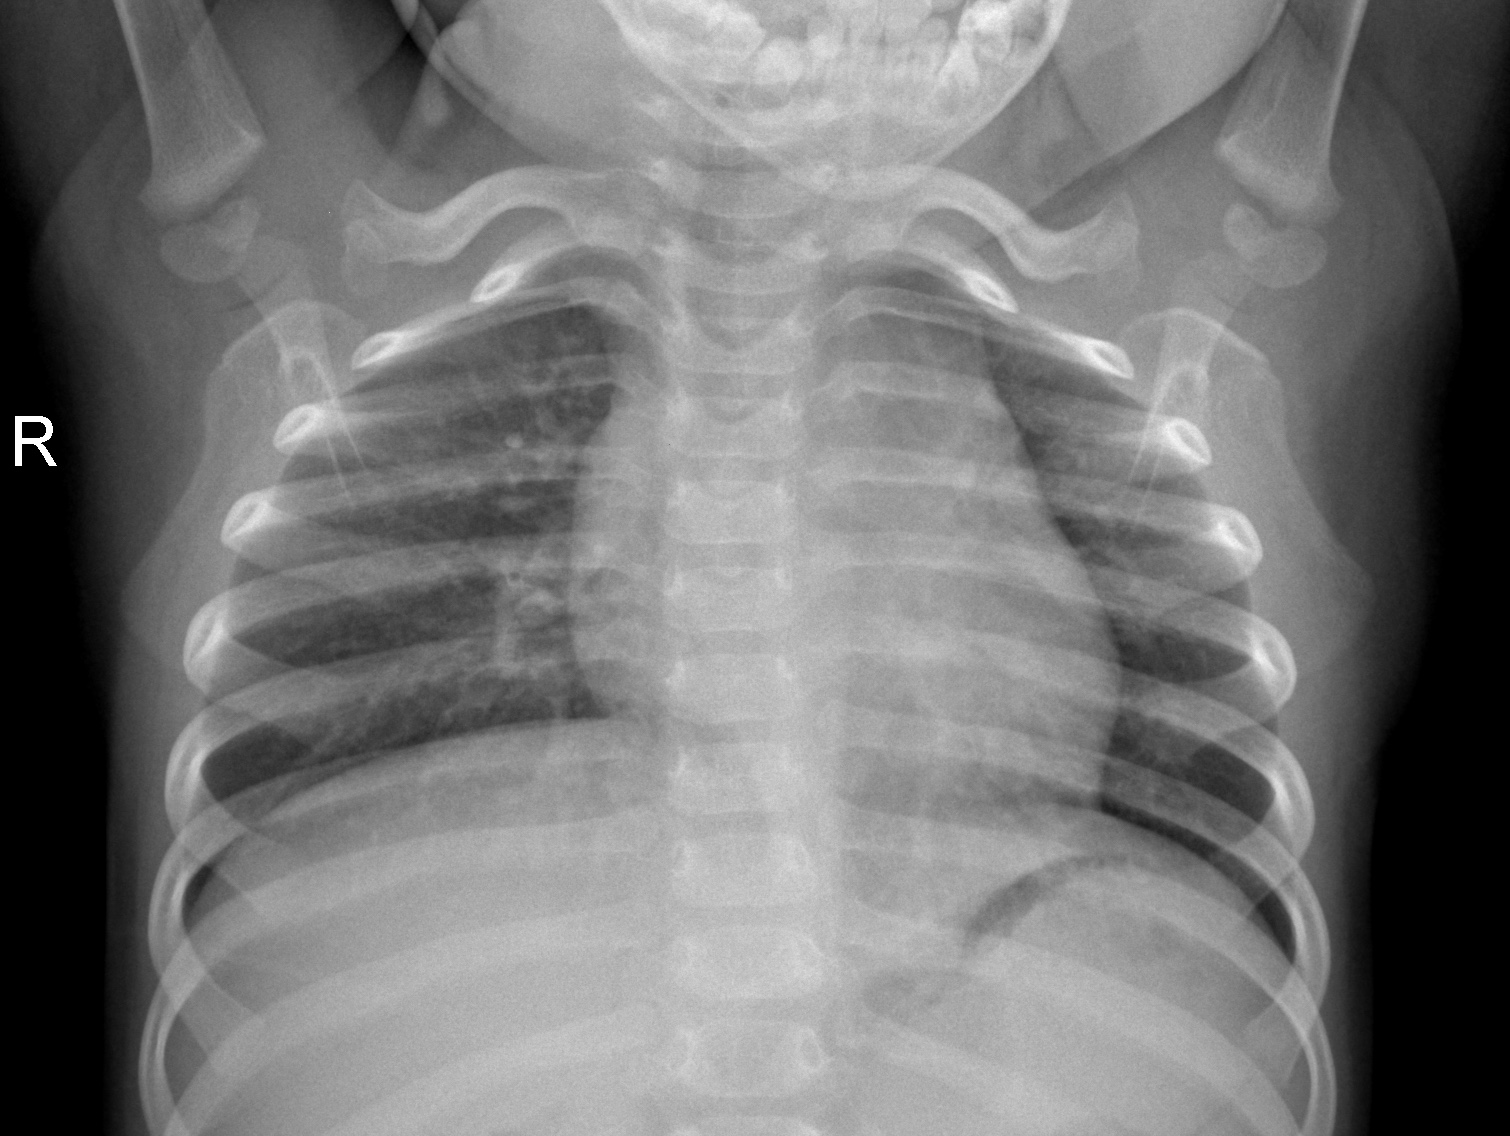
Diagnosis: NORMAL